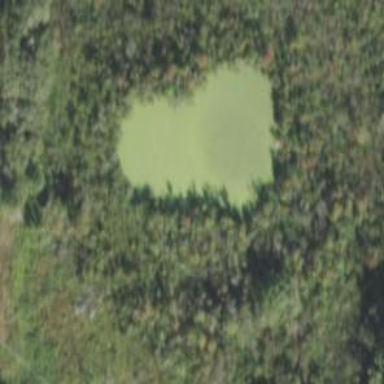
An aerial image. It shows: Reservoir of natural water.